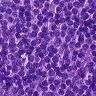
Metastatic tissue present: no